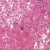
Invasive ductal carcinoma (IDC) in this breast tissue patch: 0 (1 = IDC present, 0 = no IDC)